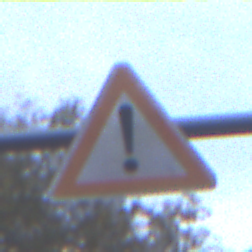
Verkehrszeichen: Gefahrenstelle
Umgebung: Outdoor, Urban
Tageszeit: SunriseSunset
Wetter: PartlyCloudy
Licht: Natural
Jahreszeit: NotSpecified
Kontrast: LowContrast